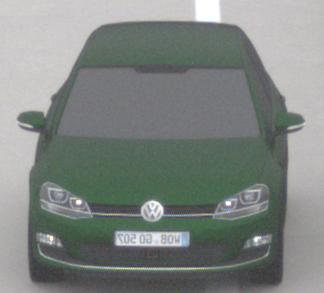
Make: VW
Model: Golf 1.2 TSI BMT
Detailed model: Golf (VII)
Model produced from: 2012/11
Model produced until: 2014/05
Doors: 3
Color: green
Road condition: dry road
Daytime: morning or afternoon
Contrast: low contrast